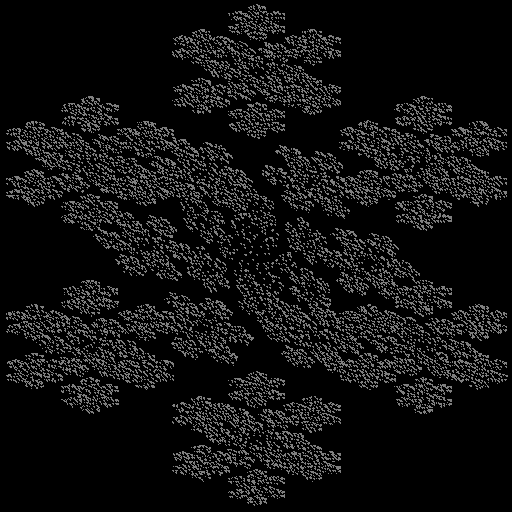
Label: koch_snowflake